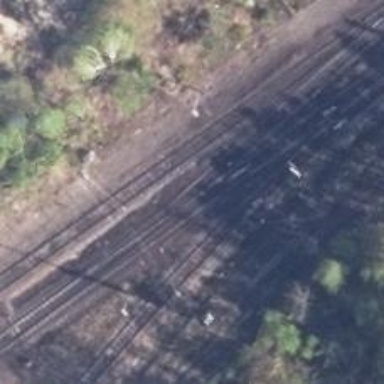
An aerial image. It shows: Railway track with contact lines for electrification.